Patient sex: M
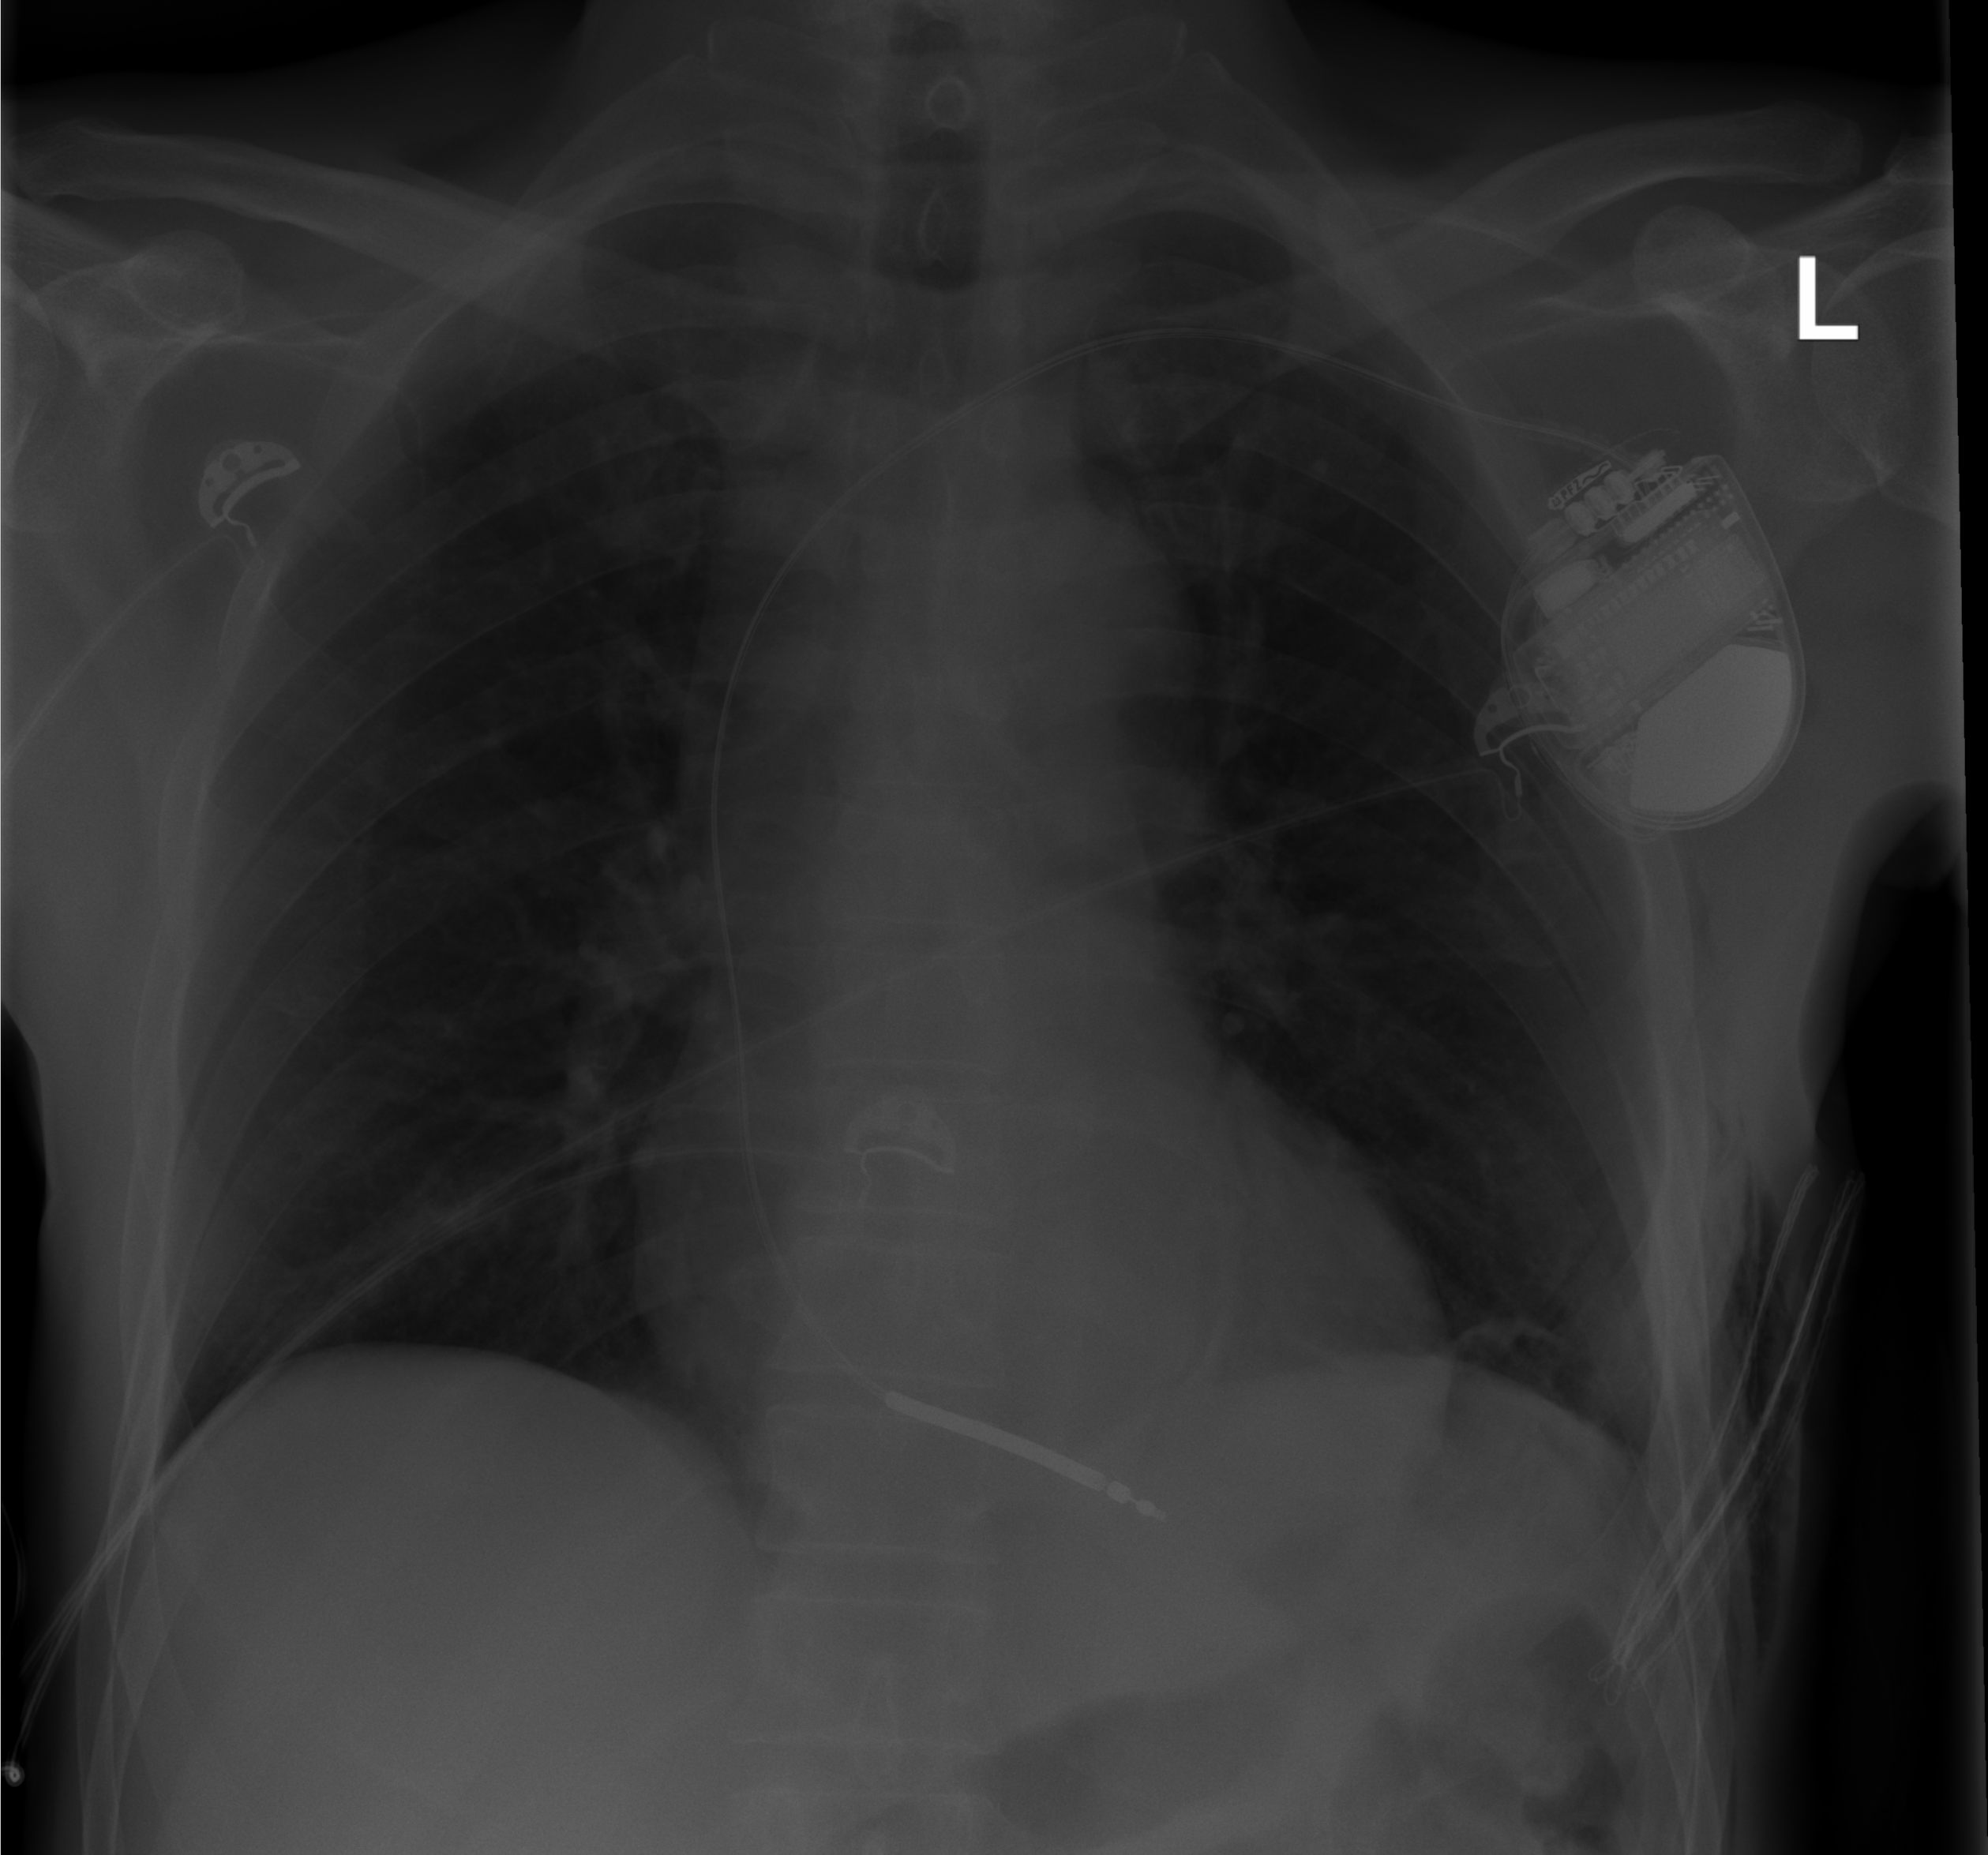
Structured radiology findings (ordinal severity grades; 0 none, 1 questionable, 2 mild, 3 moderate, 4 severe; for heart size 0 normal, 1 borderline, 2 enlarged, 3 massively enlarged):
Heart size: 0
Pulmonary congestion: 0
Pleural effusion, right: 0
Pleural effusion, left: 0
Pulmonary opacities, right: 0
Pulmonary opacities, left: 0
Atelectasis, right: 0
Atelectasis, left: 1